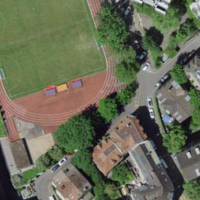
EUNIS habitat code: 53
Species observed at this site:
Ficaria verna
Veronica hederifolia